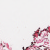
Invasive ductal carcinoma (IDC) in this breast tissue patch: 0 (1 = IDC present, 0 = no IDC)